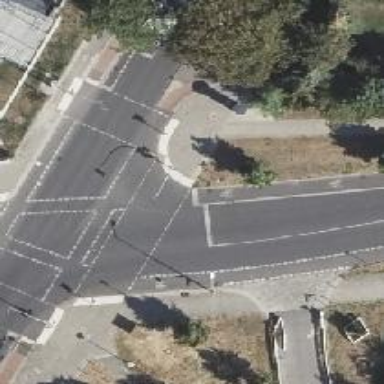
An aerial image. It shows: Road with traffic signals controlling the flow of traffic.